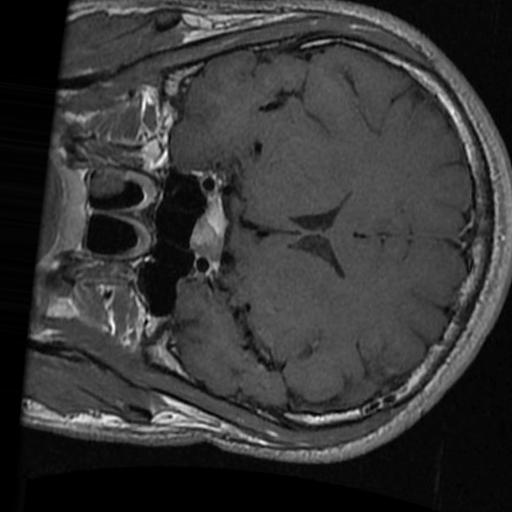
Label: brain_tumor